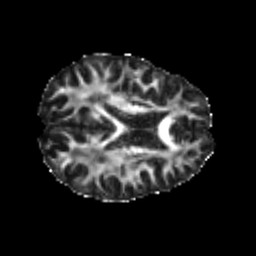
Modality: FA
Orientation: axial
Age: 22
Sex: male
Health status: healthy
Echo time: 0.074 s